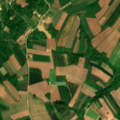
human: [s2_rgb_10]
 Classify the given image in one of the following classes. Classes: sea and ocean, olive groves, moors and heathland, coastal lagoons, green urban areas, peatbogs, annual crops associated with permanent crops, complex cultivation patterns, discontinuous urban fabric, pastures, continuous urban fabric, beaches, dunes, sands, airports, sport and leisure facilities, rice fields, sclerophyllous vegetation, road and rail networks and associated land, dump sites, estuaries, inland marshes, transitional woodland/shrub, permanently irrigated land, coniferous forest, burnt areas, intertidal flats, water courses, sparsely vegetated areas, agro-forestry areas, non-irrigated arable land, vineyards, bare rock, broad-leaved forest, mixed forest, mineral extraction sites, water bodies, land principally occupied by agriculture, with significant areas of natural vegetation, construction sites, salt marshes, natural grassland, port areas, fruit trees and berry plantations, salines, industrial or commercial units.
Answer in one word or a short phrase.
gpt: discontinuous urban fabric, non-irrigated arable land, complex cultivation patterns, land principally occupied by agriculture, with significant areas of natural vegetation, broad-leaved forest